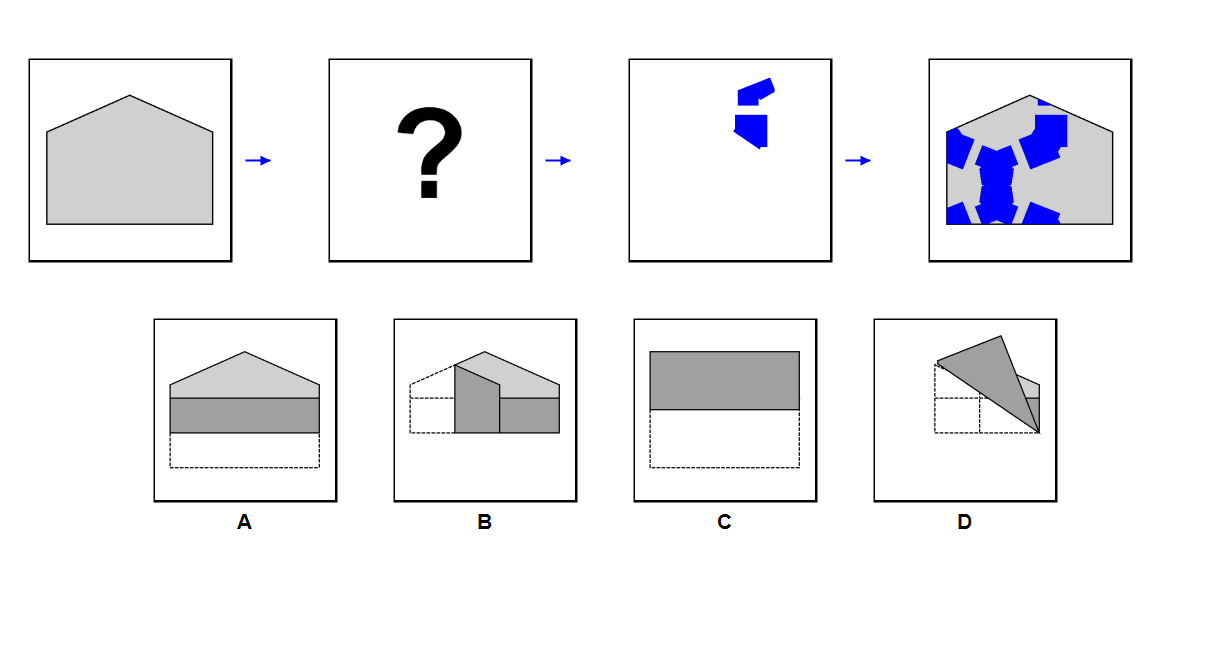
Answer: C